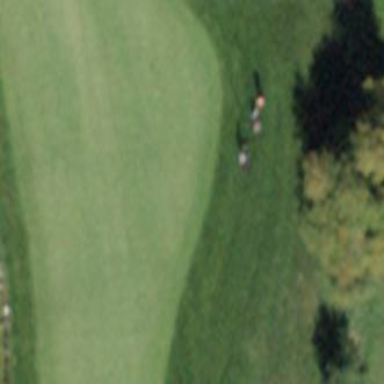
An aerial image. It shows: Golf green.